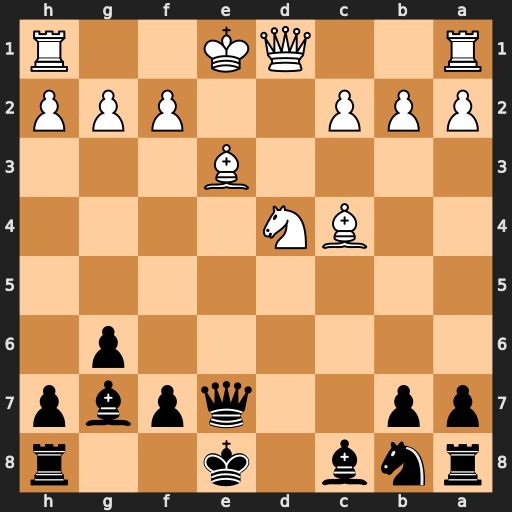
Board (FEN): rnb1k2r/pp2qpbp/6p1/8/2BN4/4B3/PPP2PPP/R2QK2R
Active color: b
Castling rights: KQkq
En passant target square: -
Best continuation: Qb4+ c3 Qxc4